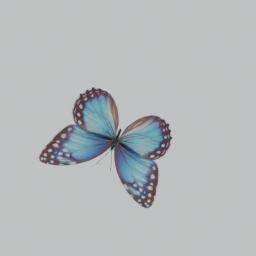
Label: animals